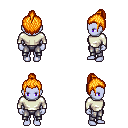
a pixel art fantasy rpg character, female body template, dark elf, purple skin, white long-sleeve shirt, metal pants, light blonde short topknot hairstyle, four views (front, back, left, right), 2x2 character sprite sheet, small pixel art, hard edges, no anti-aliasing